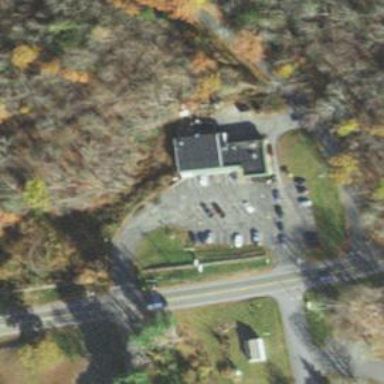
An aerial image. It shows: Post office.